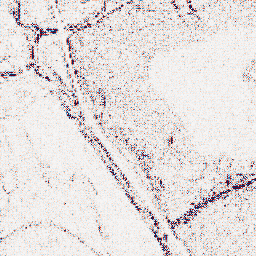
Category: wavelet
Decomposition family: wavelet_dwt
Decomposition parameters: wavelet: db2
level: 1
Upsampling method: cubic_catmull_rom
Upsampling parameters: scale: 8
Upsampling scale: 8